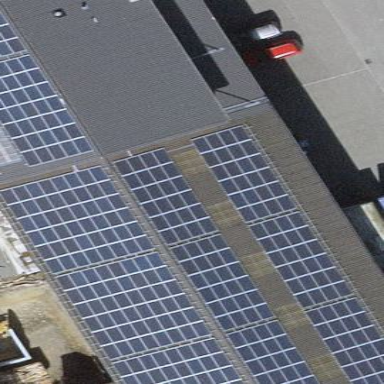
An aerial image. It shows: Solar power generator utilizing photovoltaic technology with solar photovoltaic panels.